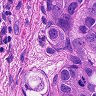
Metastatic tissue present: yes